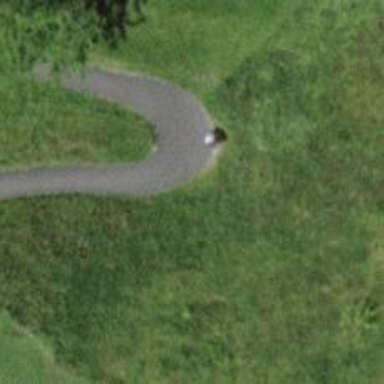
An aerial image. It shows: Path designated for golf carts.